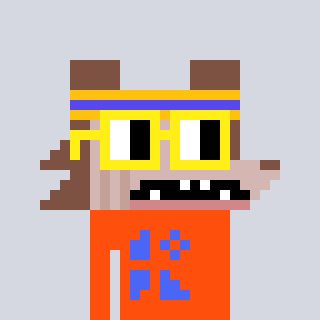
a pixel art character with square yellow glasses, a werewolf-shaped head and a orange-colored body on a cool background